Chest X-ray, AP view. Patient: 57 years old, sex M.
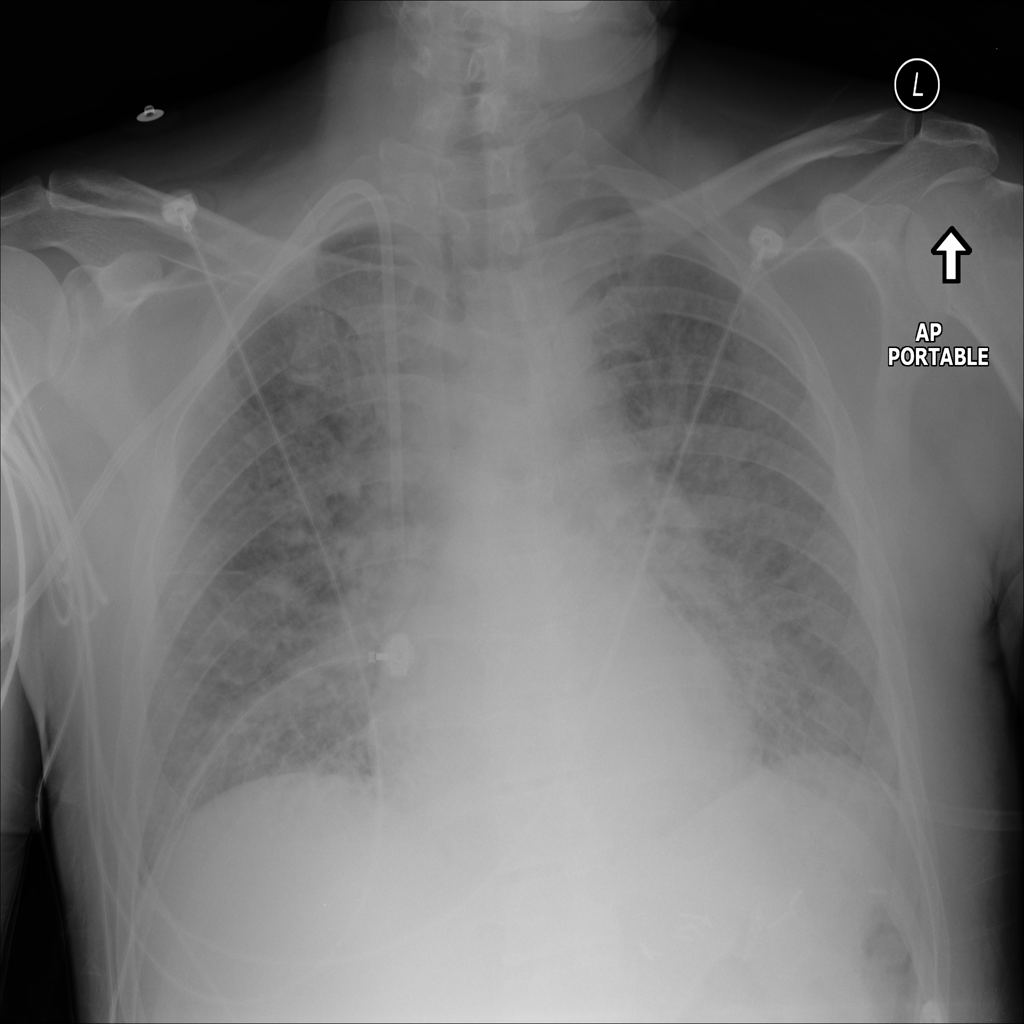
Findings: Edema